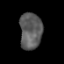
Tissue: prostate
Cell type: Epithelial cells
Senescence score: 0.3186
Nuclear area (px): 793
Mean DAPI intensity: 92.58